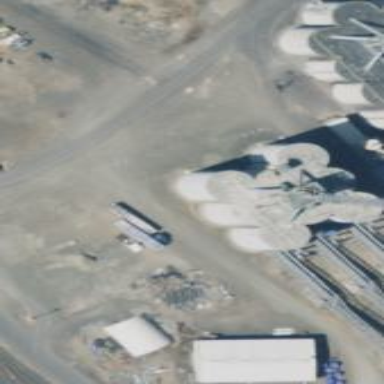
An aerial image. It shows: Building that serves as silo.